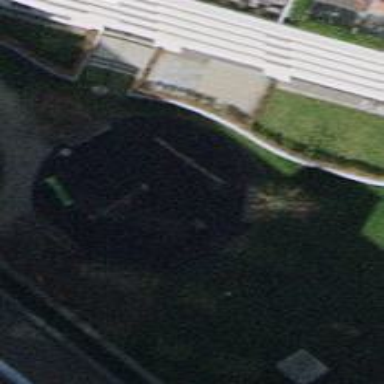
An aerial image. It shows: Playground featuring seesaw.